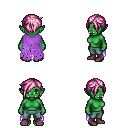
a pixel art fantasy rpg character, female body template, orc, green skin, maroon tattered cape, teal pants, pink pixie cut hairstyle, maroon shoes, four views (front, back, left, right), 2x2 character sprite sheet, small pixel art, hard edges, no anti-aliasing